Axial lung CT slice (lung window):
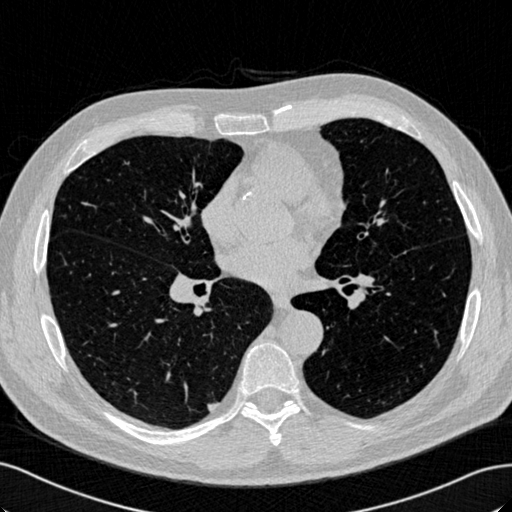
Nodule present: yes
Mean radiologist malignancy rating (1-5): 3.25